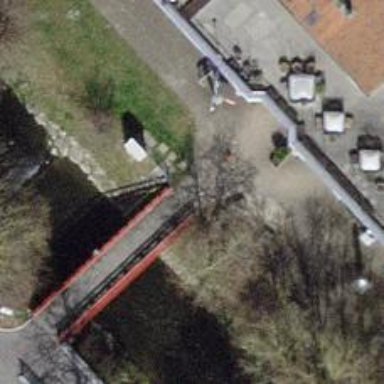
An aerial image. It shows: Footway on bridge.